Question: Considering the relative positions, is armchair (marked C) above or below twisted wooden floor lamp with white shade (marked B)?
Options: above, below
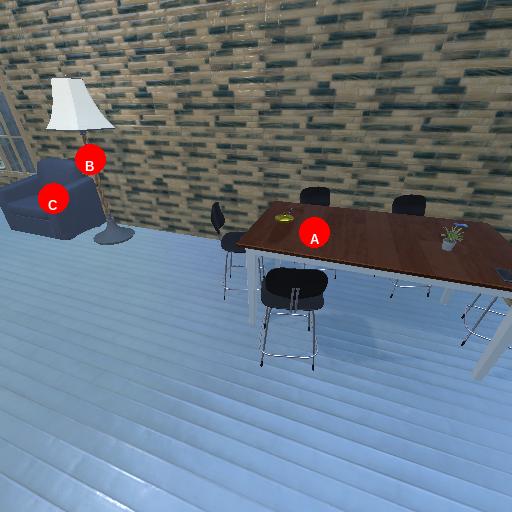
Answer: above